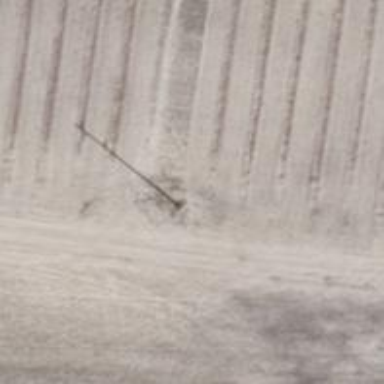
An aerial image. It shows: Minor power line.